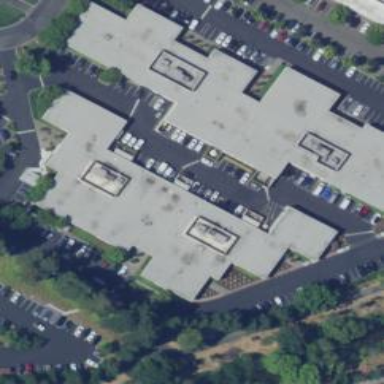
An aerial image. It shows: Healthcare clinic is depicted in the image.